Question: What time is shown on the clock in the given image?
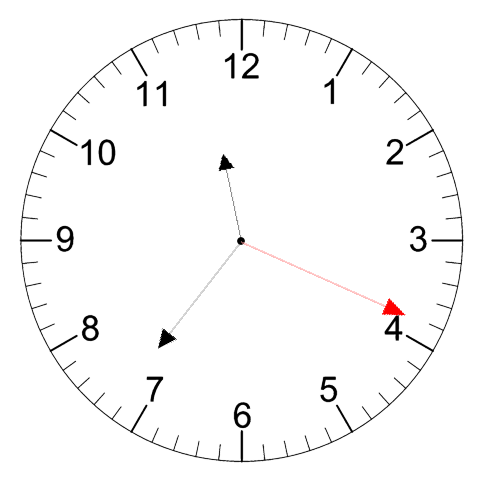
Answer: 11:36:19